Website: macys
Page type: billing-address
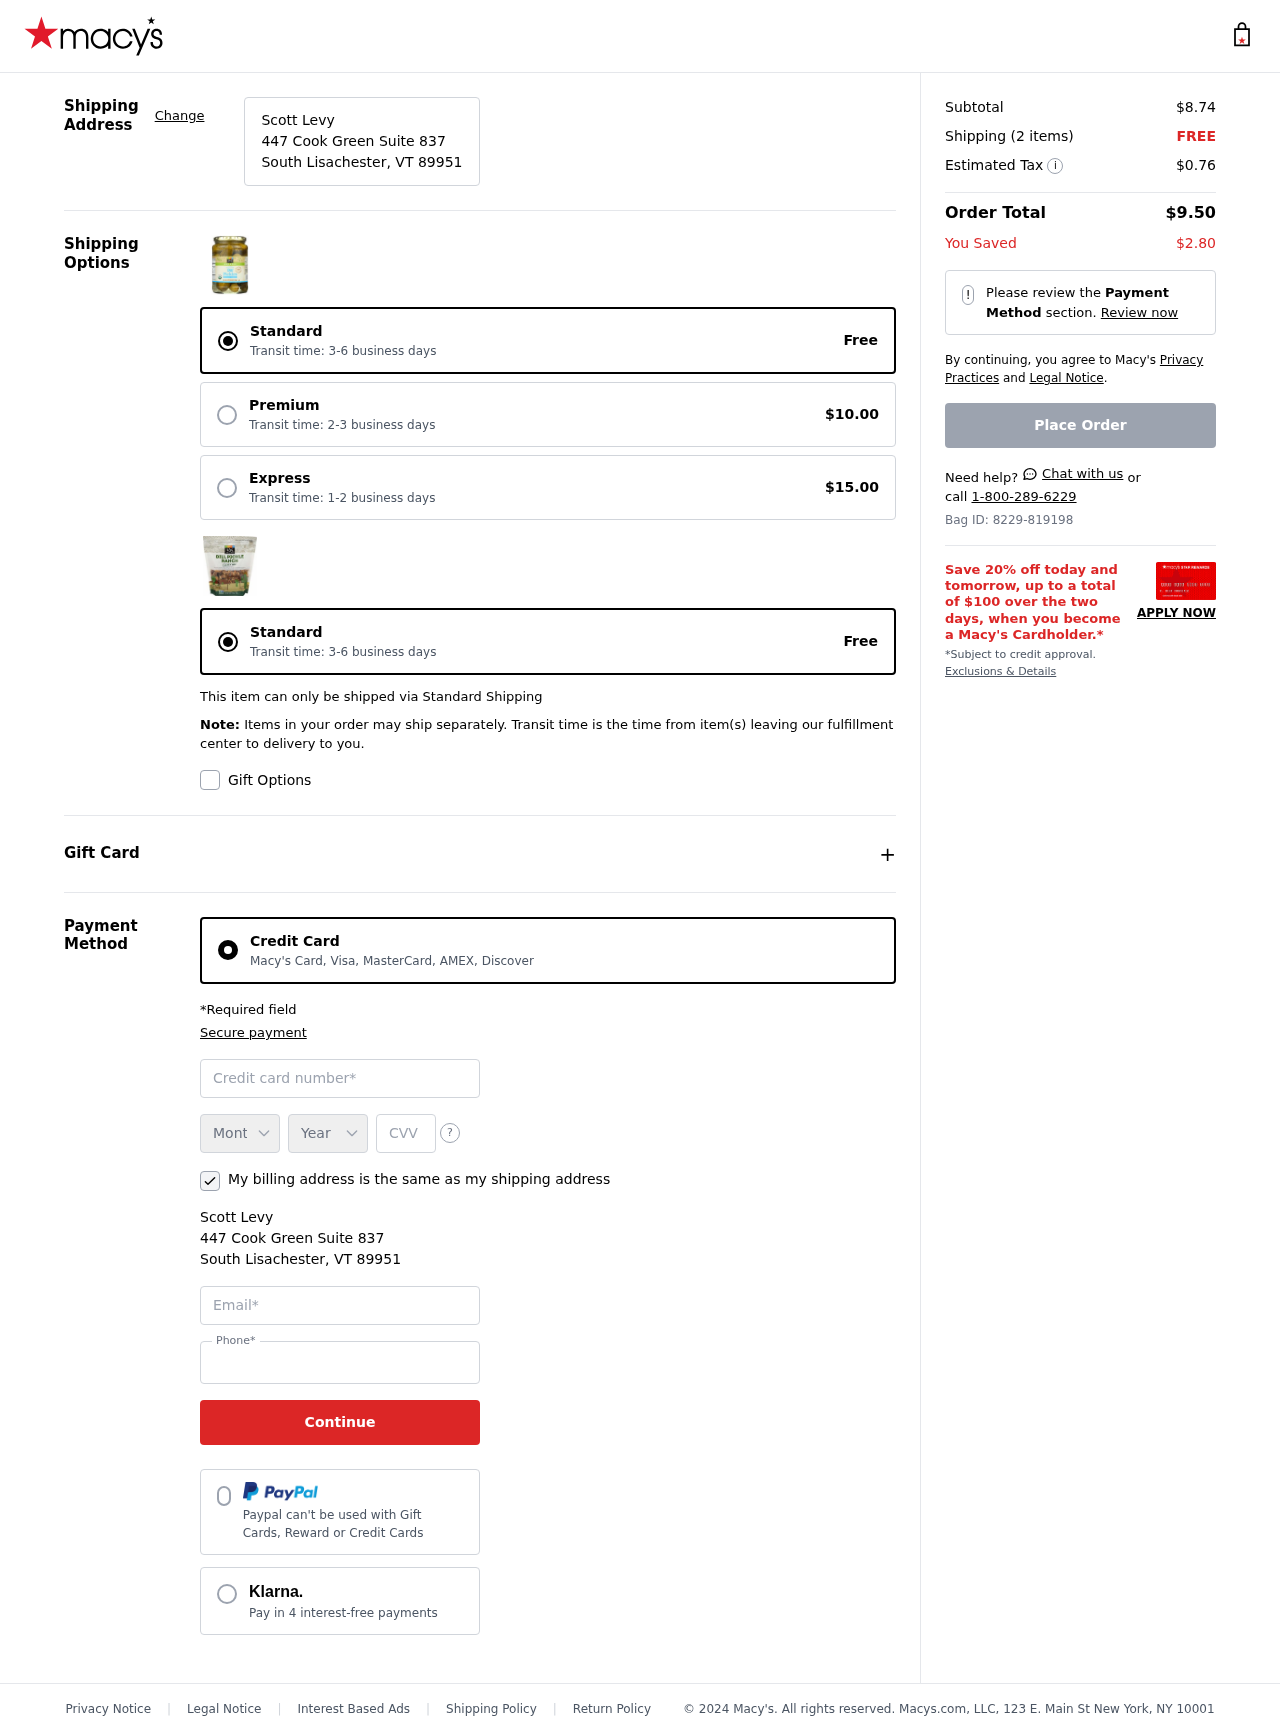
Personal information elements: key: PII_CARD_CVV
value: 270
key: PII_CARD_EXPIRY_MONTH
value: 12
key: PII_CARD_EXPIRY_YEAR
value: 27
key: PII_CARD_NUMBER
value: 2272 1363 0007 8887
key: PII_CITY_STATE_ZIP
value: South Lisachester, VT 89951
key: PII_EMAIL
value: slevy@hotmail.com
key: PII_FULLNAME
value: Scott Levy
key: PII_PHONE
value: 3718001806
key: PII_STREET
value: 447 Cook Green Suite 837
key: PII_FULLNAME2
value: Scott Levy
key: PII_STREET2
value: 447 Cook Green Suite 837
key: PII_CITY_STATE_ZIP2
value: South Lisachester, VT 89951
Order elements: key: ORDER_SUBTOTAL
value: $8.74
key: ORDER_NUM_ITEMS
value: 2
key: ORDER_SHIPPING_COST
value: FREE
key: ORDER_TAX
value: $0.76
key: ORDER_TOTAL
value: $9.50
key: ORDER_SAVINGS
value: $2.80
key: ORDER_ID
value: Bag ID: 8229-819198